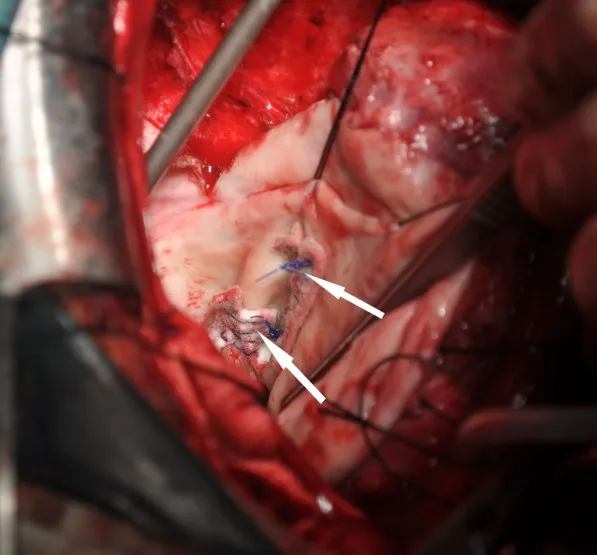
The two surgically repaired rupture sites.
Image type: medical_photograph (other_medical_photograph)